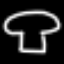
Label: mushroom